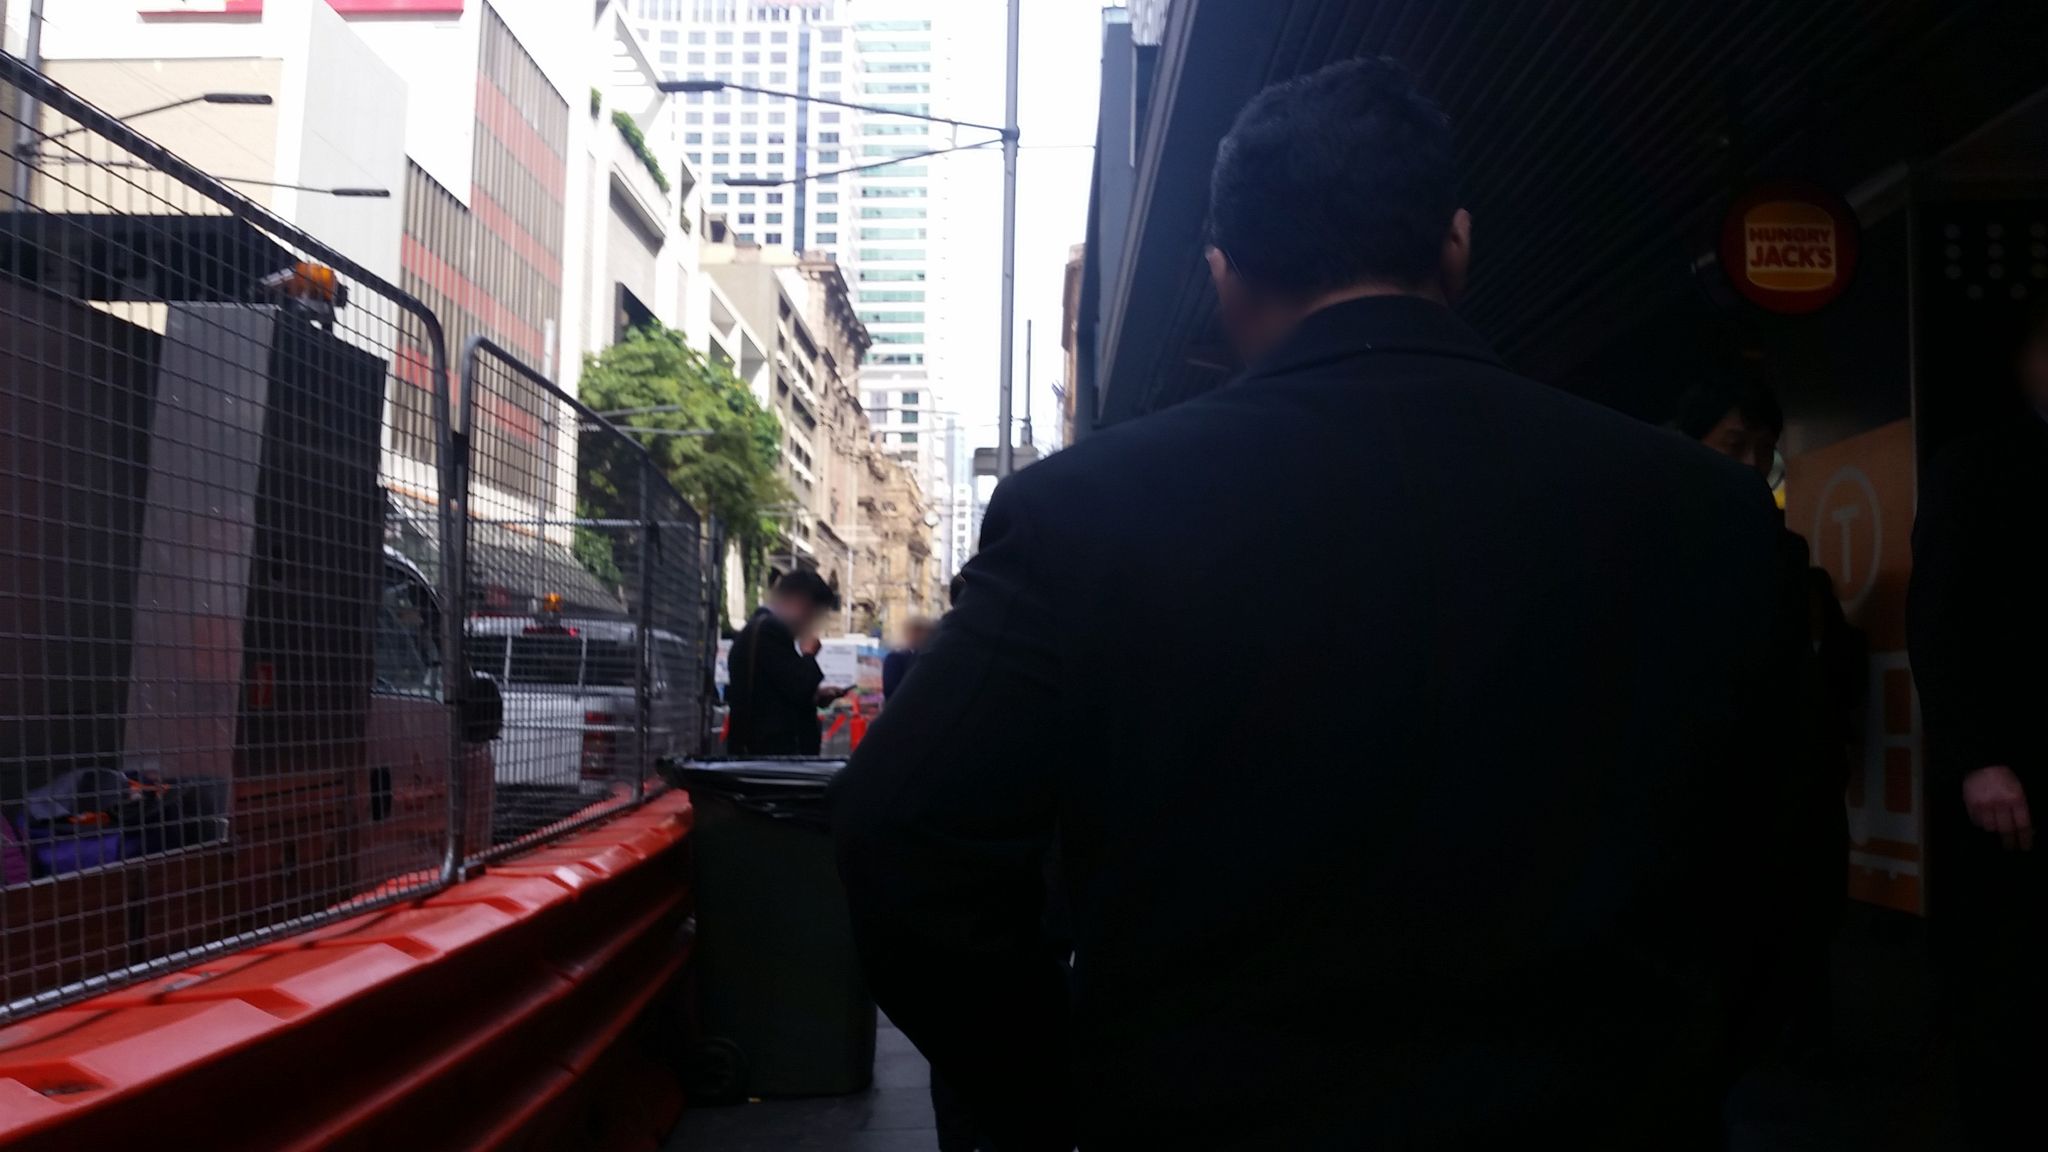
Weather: clear
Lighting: day
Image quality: good
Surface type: walking surface
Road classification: pedestrian, unclassified
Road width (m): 3.62
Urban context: urban centre
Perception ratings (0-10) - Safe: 1.72, Lively: 5.02, Beautiful: 5.76, Boring: 1.57, Depressing: 3.14, Wealthy: 4.35